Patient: sex M, age 58
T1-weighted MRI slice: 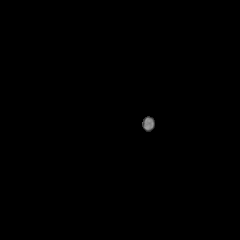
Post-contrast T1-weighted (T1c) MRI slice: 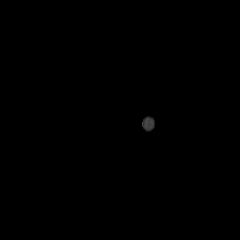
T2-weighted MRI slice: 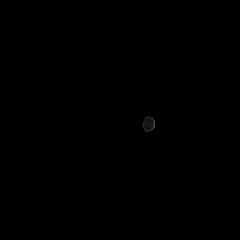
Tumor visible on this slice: no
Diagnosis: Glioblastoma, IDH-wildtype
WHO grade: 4